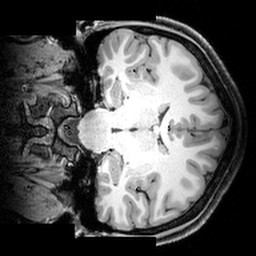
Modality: T1w
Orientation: coronal
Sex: female
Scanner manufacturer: siemens
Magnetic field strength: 3 T
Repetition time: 1.9 s
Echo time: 0.00397 s